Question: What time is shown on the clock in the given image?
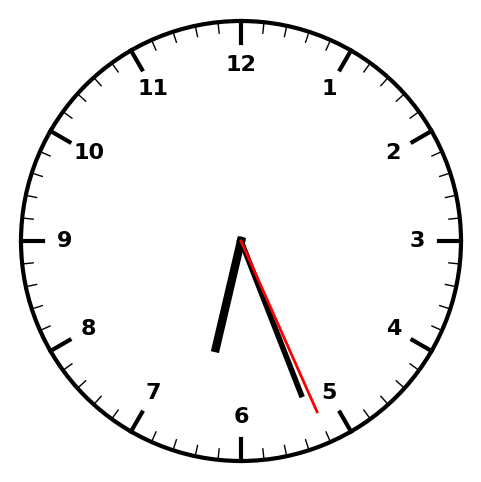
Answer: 06:26:26